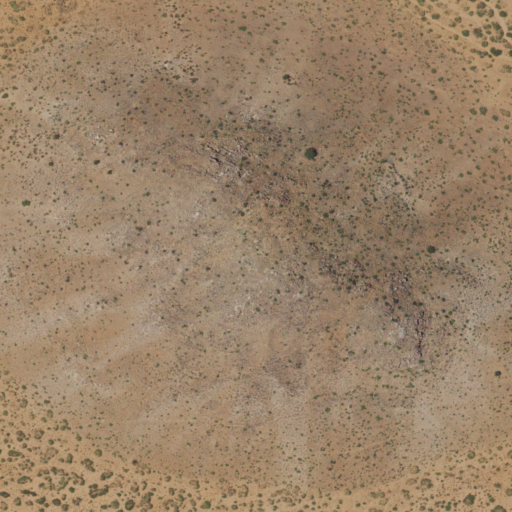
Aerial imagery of mountain in New Mexico named Lone Mountain containing grassland and shrub